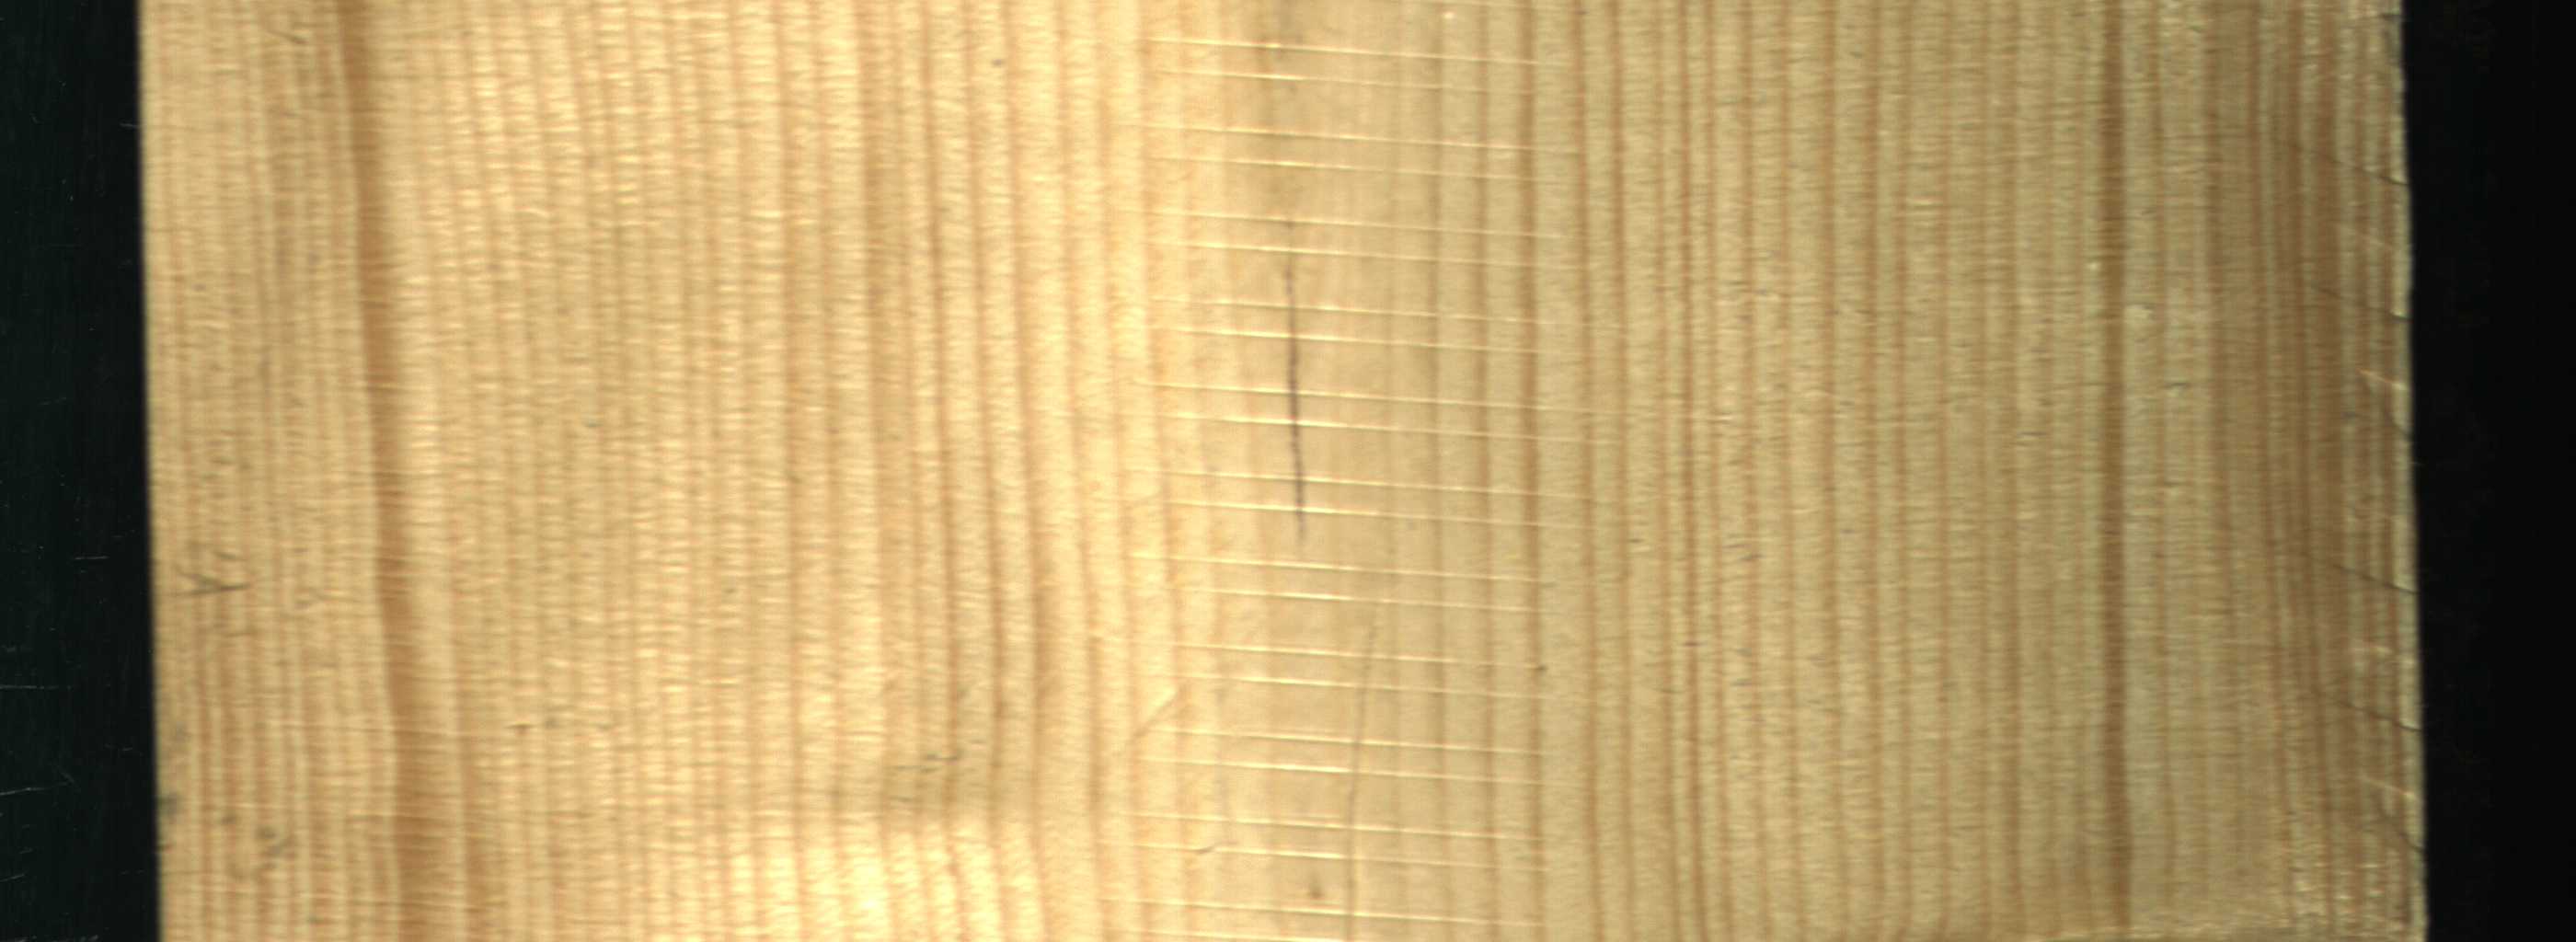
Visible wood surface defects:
Crack